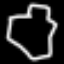
Label: octagon